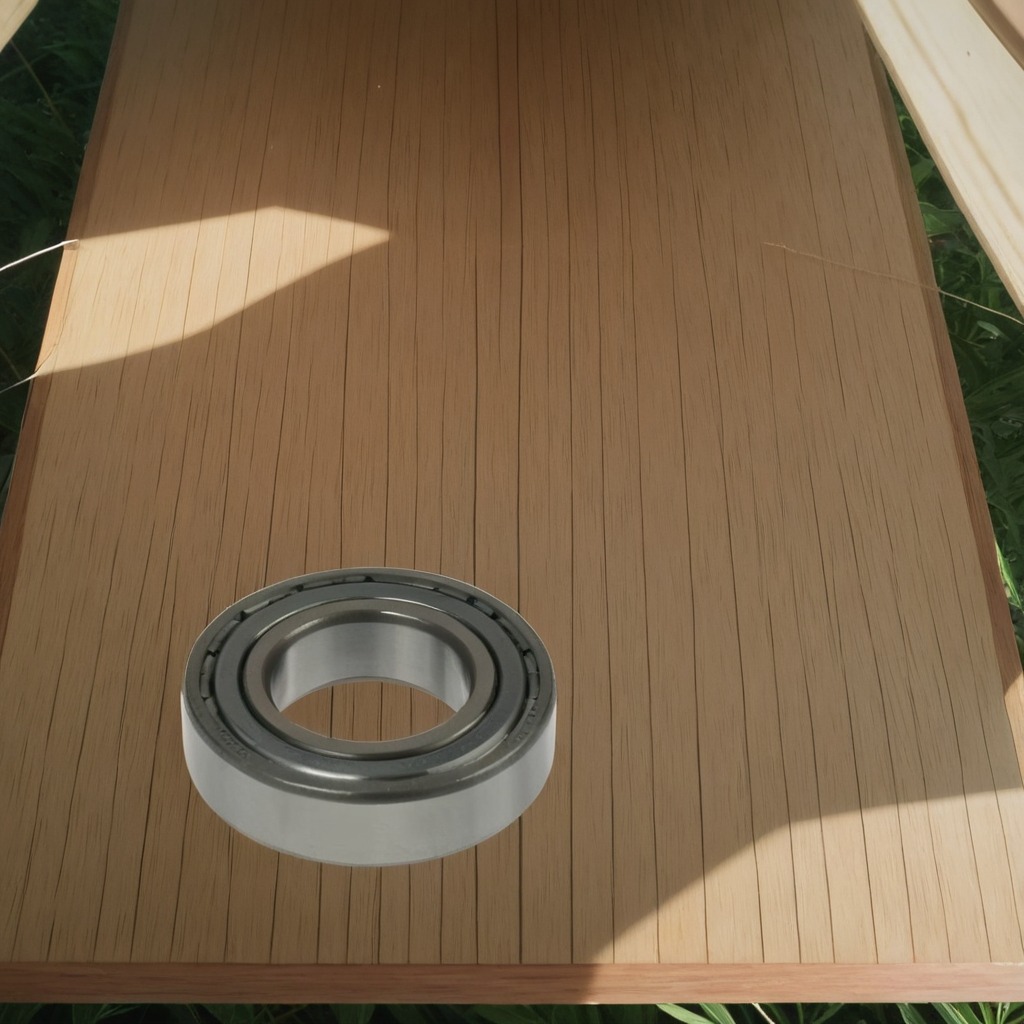
A metal ball bearing is lying on a clean wooden table inside a jungle field workshop tent humid ambient light worn but